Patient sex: F
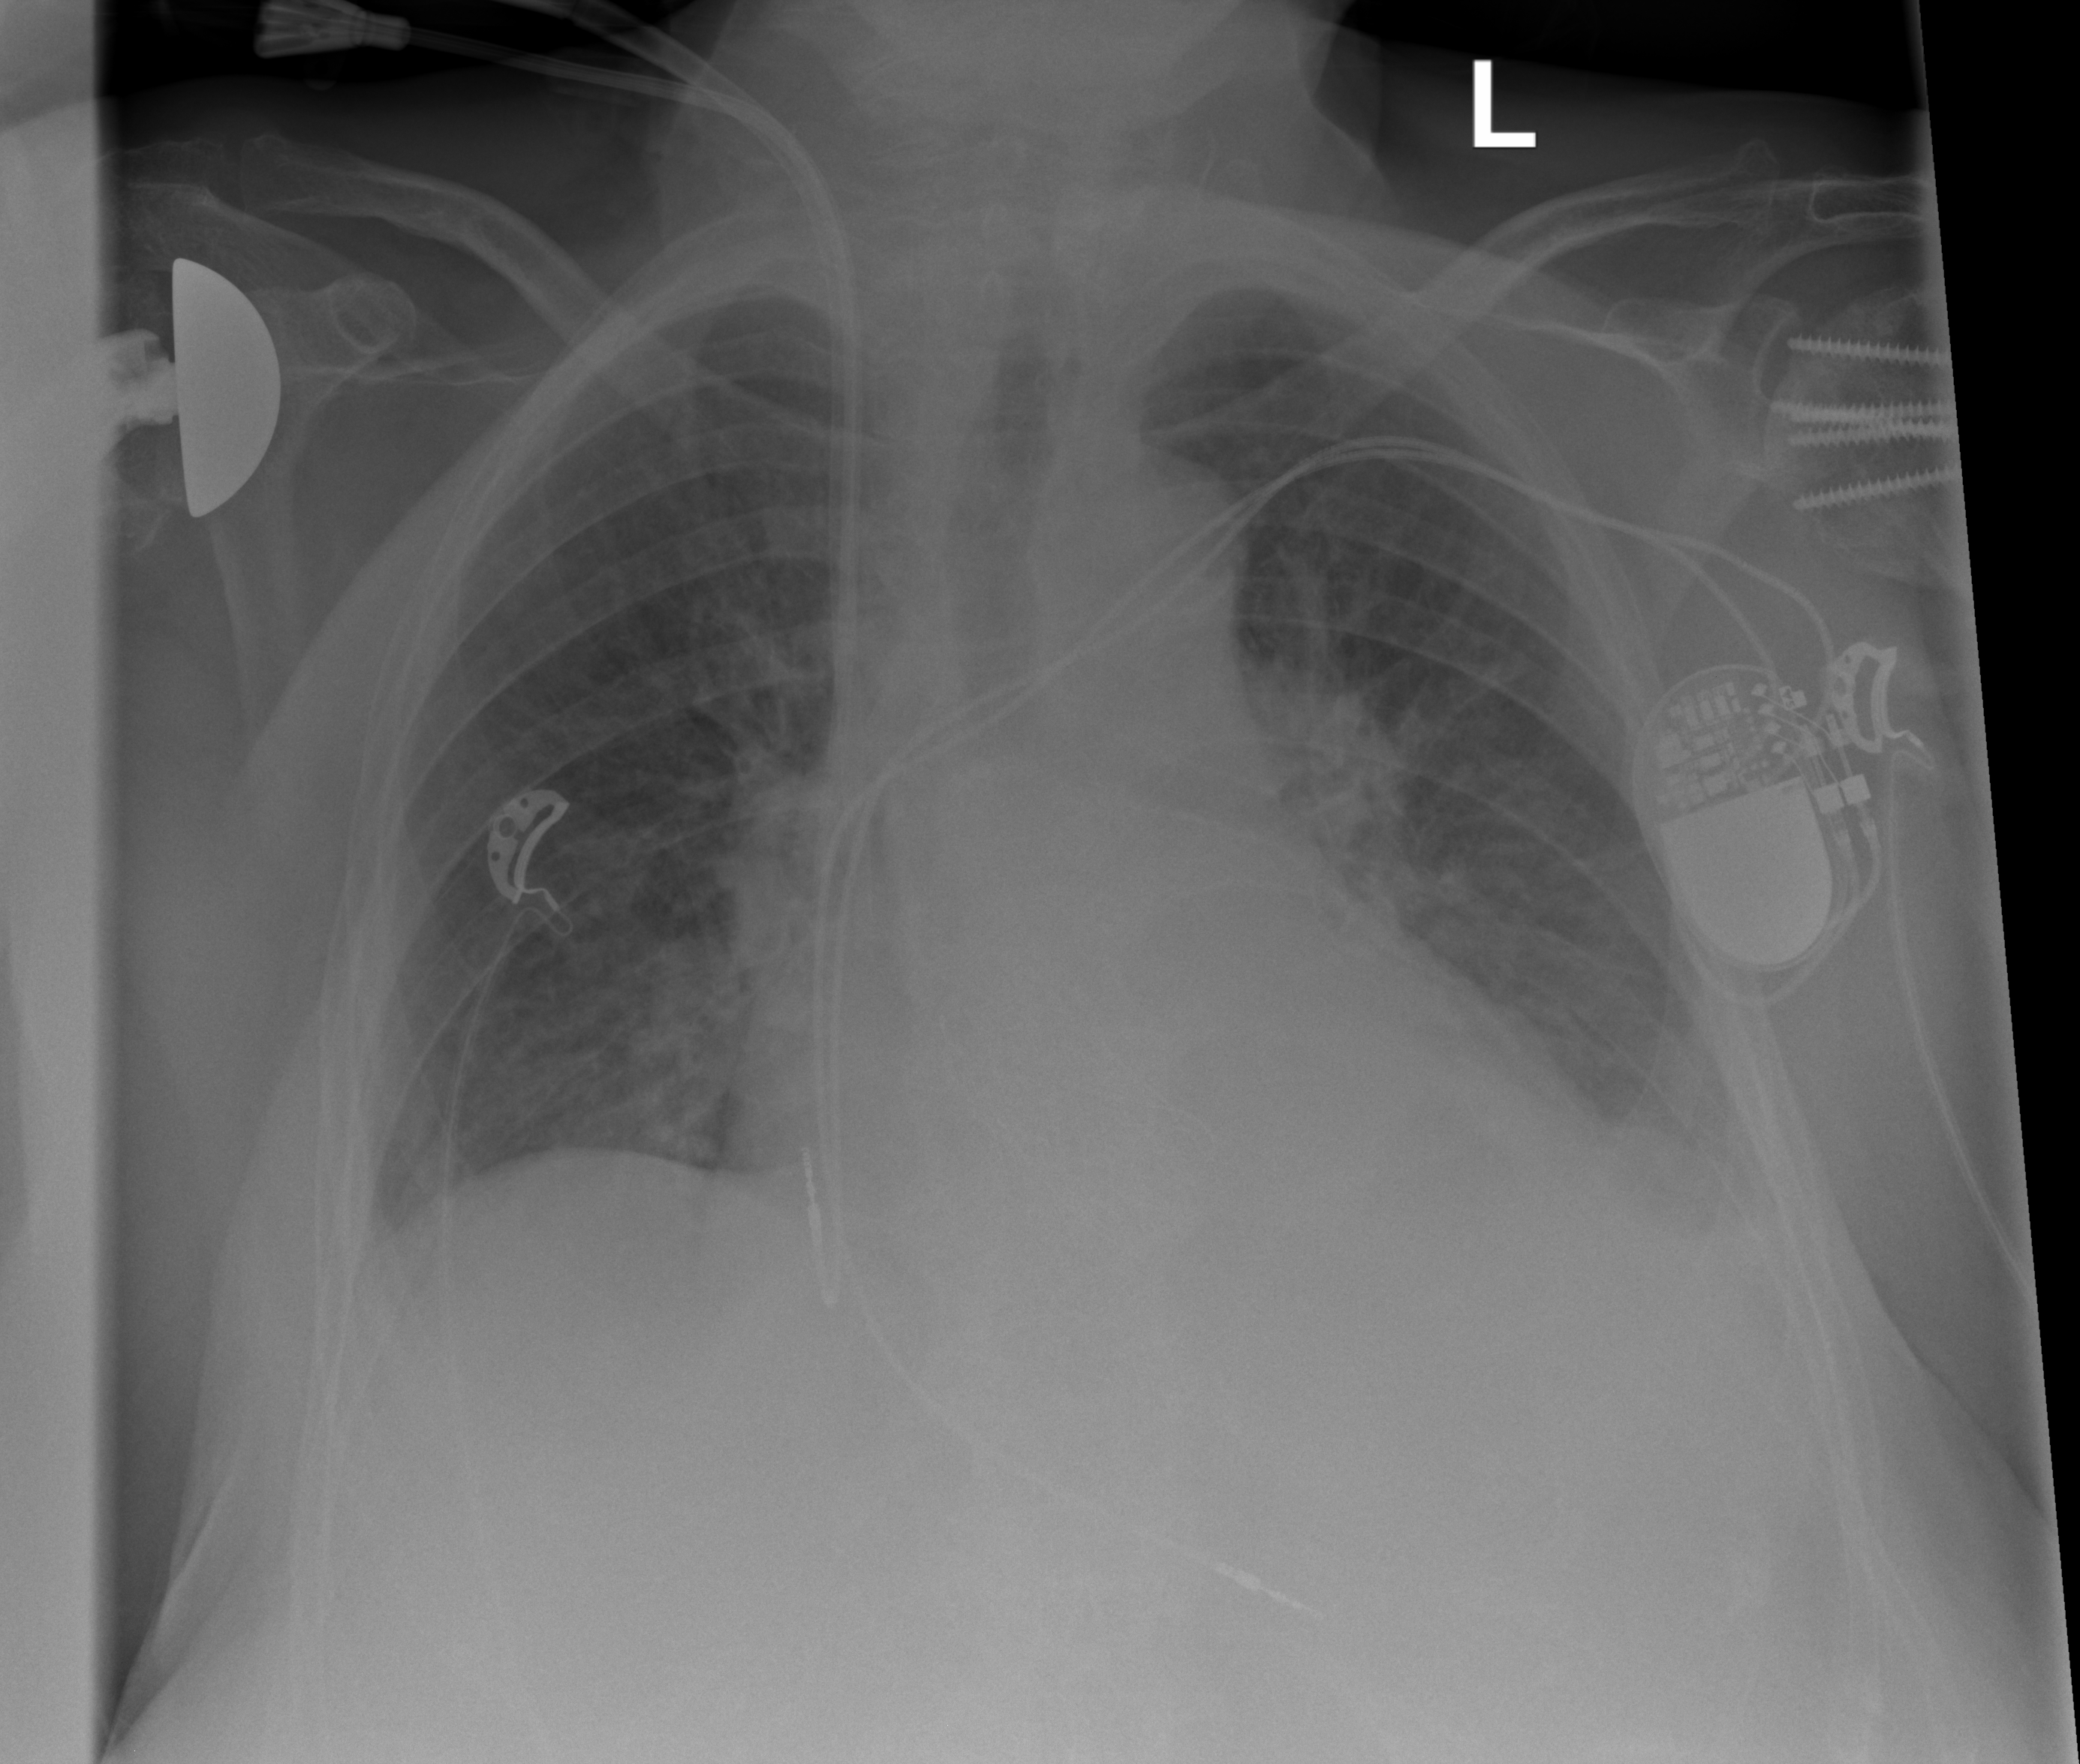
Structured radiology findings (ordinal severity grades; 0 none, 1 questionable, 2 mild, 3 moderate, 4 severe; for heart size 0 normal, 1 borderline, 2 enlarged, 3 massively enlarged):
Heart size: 2
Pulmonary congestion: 2
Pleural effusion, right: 0
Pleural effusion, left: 2
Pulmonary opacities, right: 2
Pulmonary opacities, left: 0
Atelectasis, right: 0
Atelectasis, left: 2